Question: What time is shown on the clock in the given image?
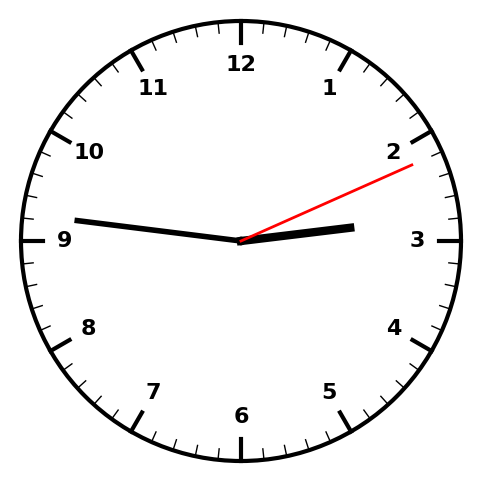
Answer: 02:46:11